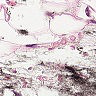
Metastatic tissue present: no